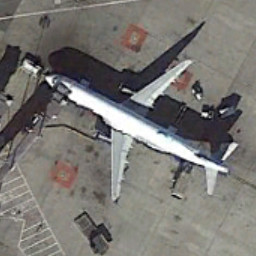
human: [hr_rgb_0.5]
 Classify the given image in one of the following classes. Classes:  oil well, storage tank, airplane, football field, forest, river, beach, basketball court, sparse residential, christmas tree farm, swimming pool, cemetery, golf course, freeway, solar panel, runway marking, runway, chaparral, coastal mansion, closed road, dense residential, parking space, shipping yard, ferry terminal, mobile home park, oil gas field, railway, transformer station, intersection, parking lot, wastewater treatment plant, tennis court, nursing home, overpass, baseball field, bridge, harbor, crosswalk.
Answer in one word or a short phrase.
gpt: airplane